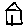
Label: house